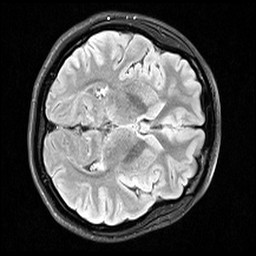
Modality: FLAIR
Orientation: axial
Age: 21
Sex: female
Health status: healthy
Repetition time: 12 s
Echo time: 0.095 s